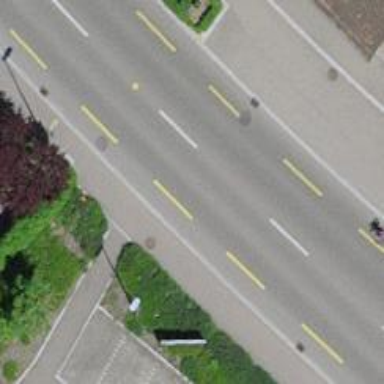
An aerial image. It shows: Primary highway with asphalt surface. It has designated lane for cyclists in both directions.